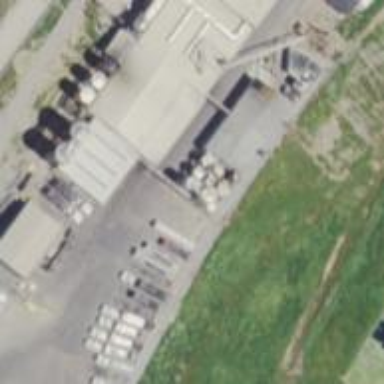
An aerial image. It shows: Storage tank with man-made structure.